Brain MRI, t2w sequence, axial 2D slice.
Patient: age 42, sex F, weight 78 kg, height 1.78 m
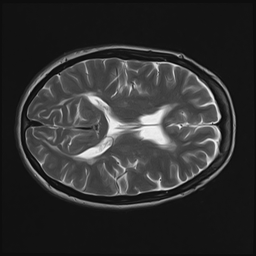